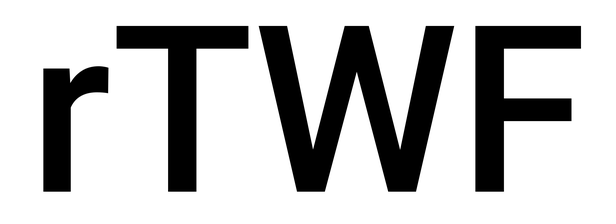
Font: Roboto_Medium